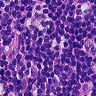
Metastatic tissue present: no